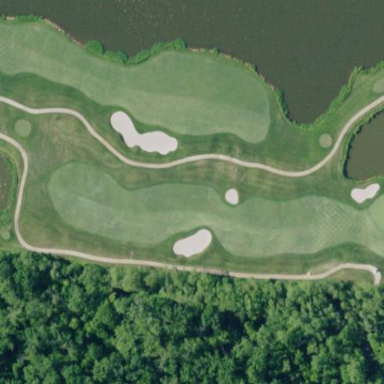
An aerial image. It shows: Golf rough area.